The plot shows one second of acceleration measured on a rotor kit. Classify the rotor condition as one of: normal, misalignment, unbalance, looseness.
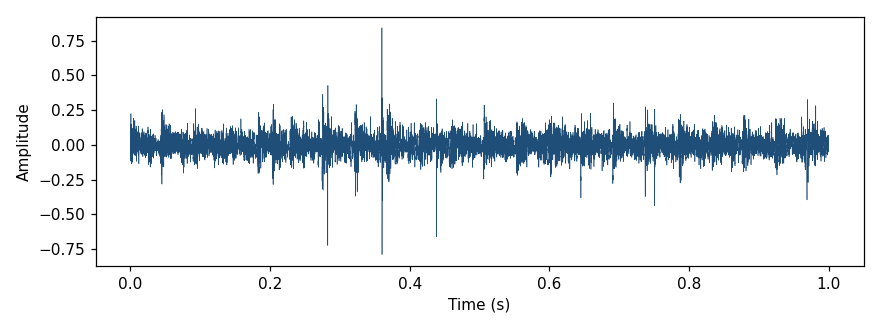
Answer: looseness